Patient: sex M, age 36
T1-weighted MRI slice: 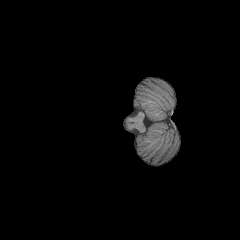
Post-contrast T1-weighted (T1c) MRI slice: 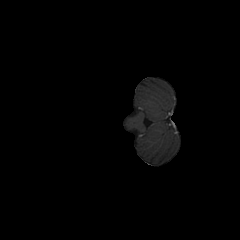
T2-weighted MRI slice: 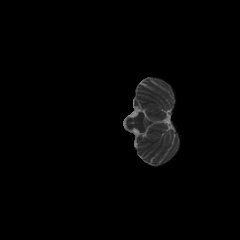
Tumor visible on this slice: no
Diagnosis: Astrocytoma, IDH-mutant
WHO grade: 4